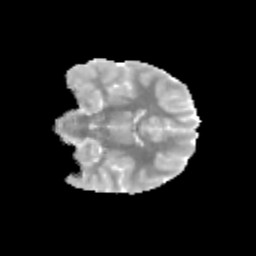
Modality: MD
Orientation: coronal
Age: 13
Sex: female
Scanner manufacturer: siemens
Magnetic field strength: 3 T
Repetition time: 3.8 s
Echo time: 0.07 s